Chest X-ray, AP view. Patient: 63 years old, sex M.
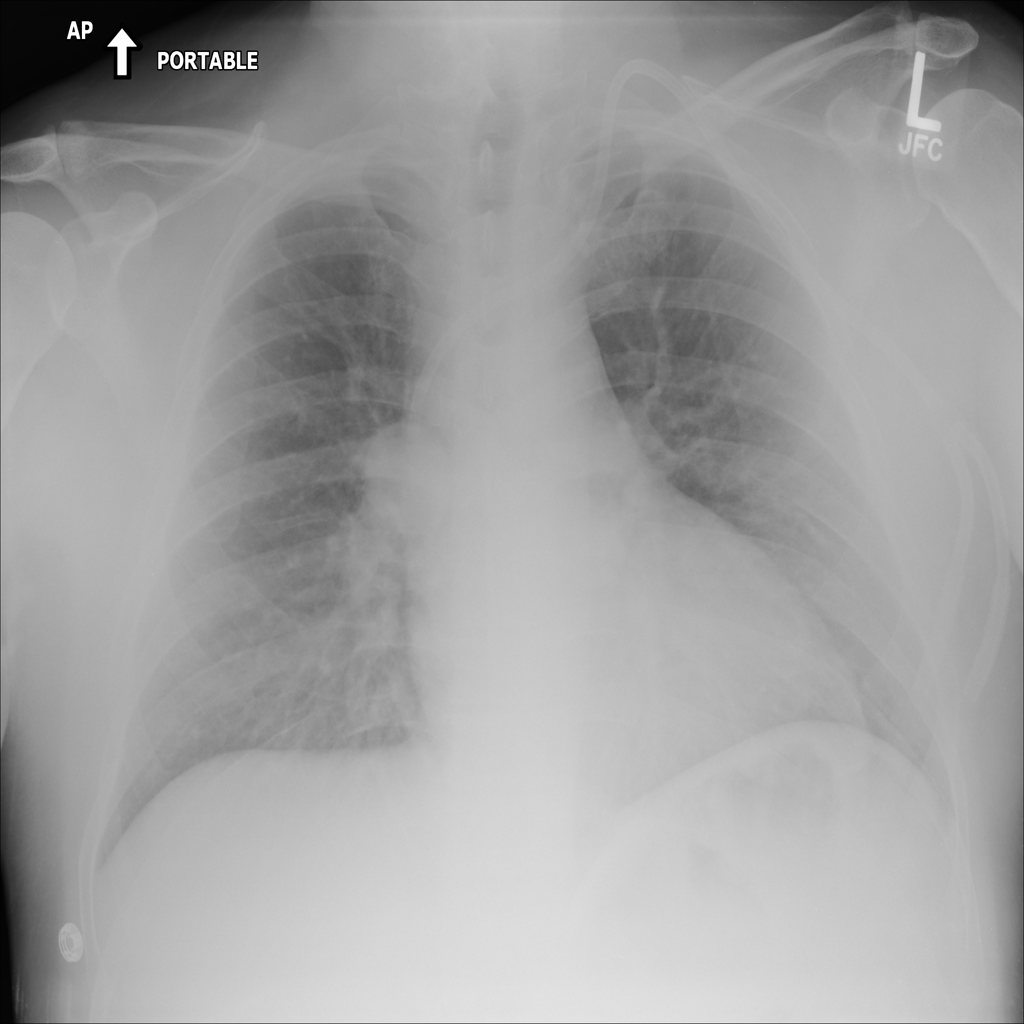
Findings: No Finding